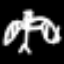
Label: angel